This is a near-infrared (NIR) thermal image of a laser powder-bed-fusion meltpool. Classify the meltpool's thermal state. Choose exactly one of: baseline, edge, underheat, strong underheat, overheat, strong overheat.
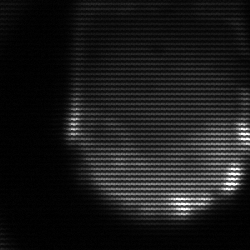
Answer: edge